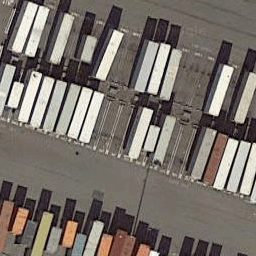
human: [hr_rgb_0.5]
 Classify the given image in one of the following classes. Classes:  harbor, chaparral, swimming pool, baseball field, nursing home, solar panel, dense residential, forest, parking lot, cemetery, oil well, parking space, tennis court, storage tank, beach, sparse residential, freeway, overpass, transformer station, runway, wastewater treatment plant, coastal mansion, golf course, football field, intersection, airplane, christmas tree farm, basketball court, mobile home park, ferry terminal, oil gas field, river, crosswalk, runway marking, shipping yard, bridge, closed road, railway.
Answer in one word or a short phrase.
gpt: shipping yard